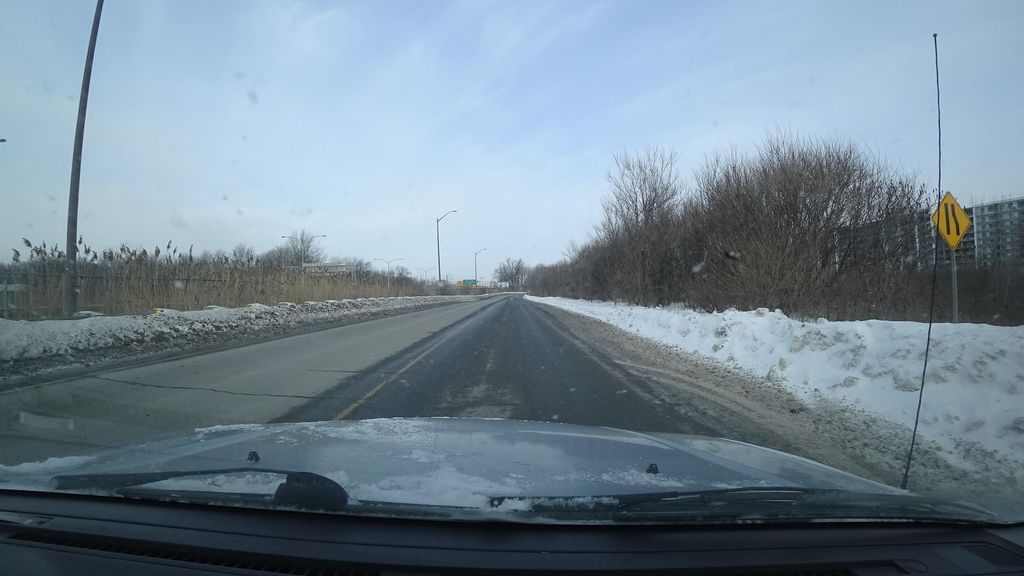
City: quebec_city